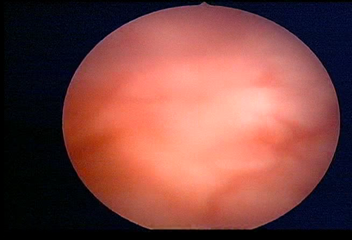
Modality: WLC
Class: Normal mucosa
Bladder cancer association: No